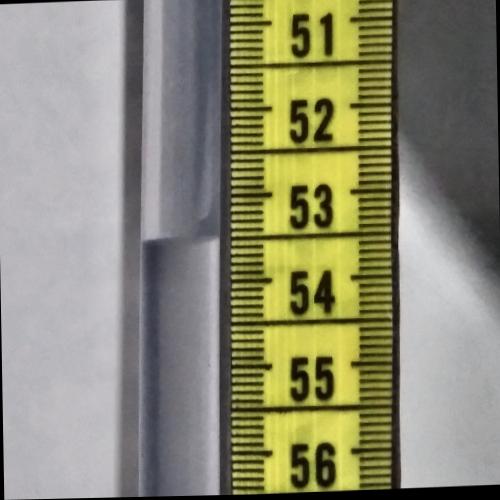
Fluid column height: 53.5 cm